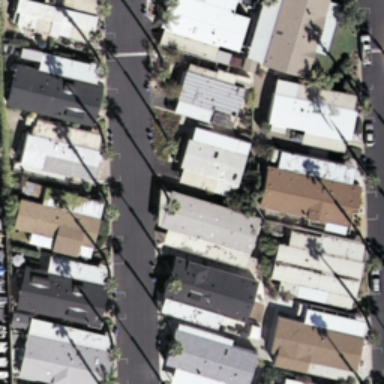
Many mobile homes arranged in lines in the mobile home park .